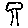
Label: tree